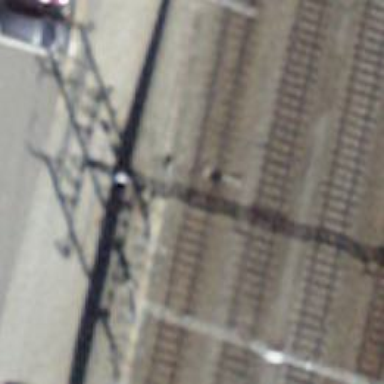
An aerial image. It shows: Railway switch.